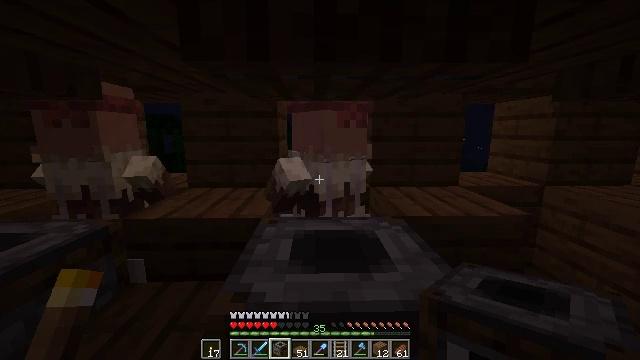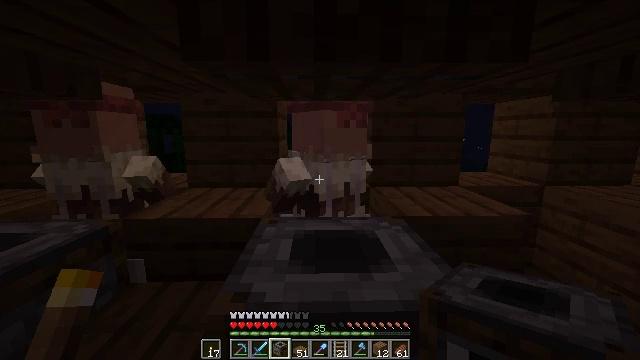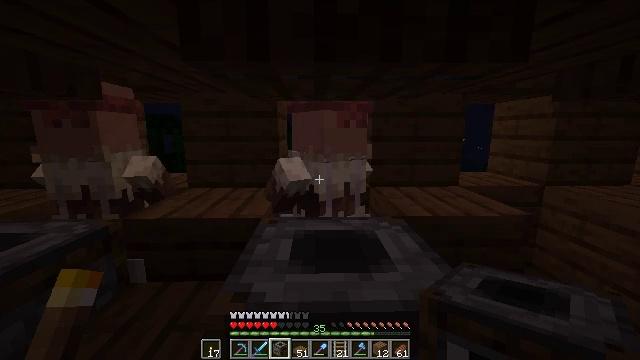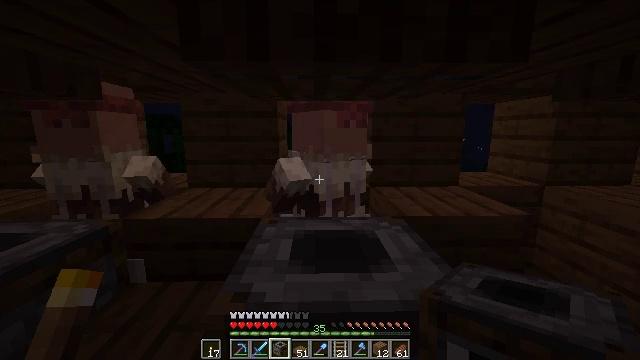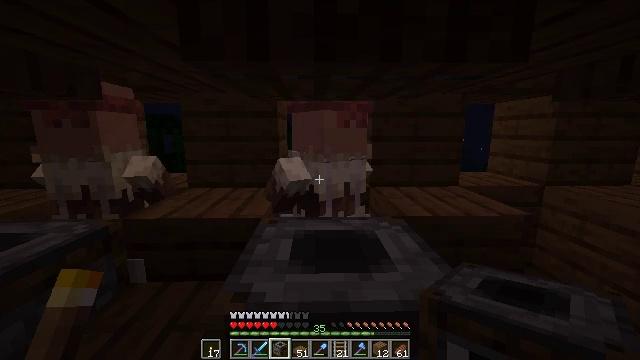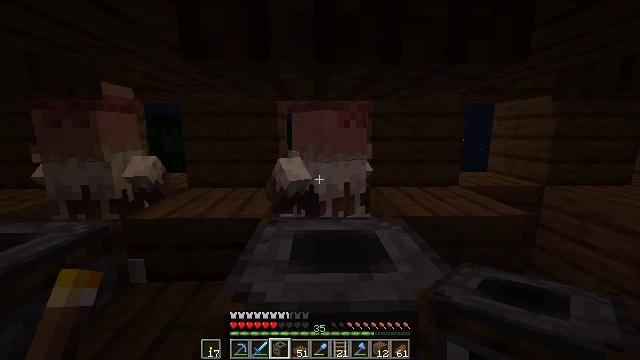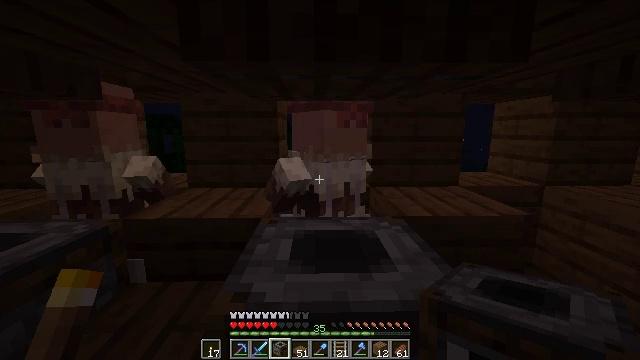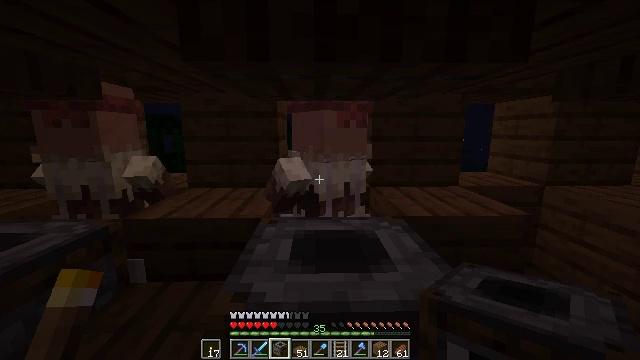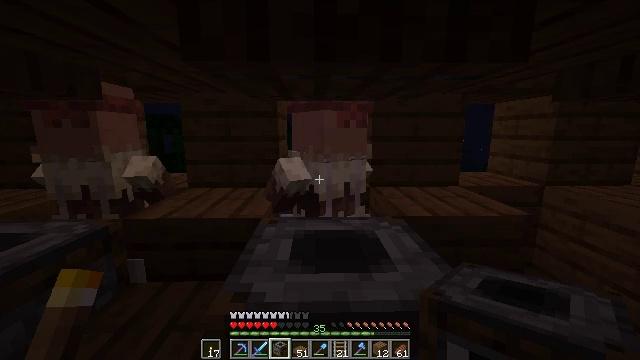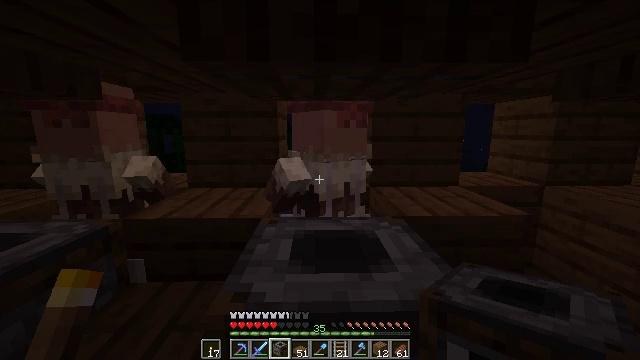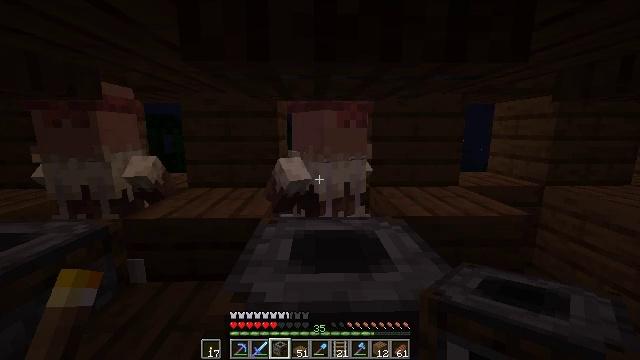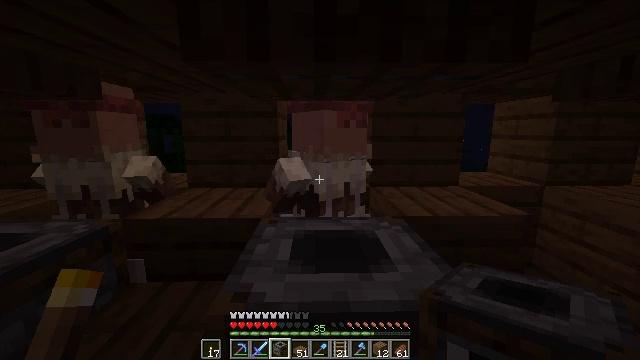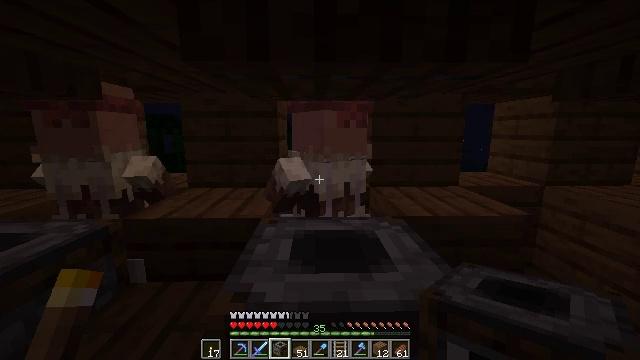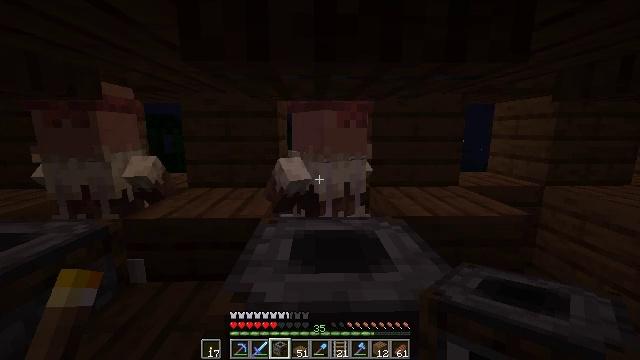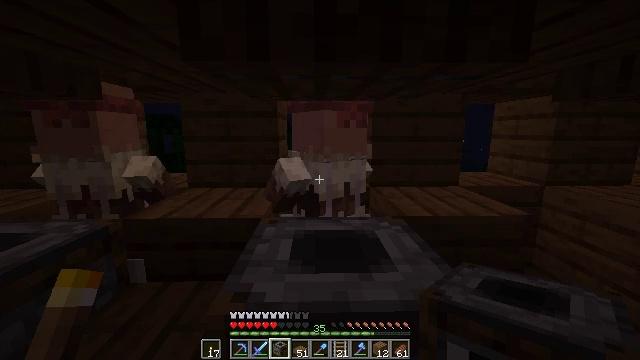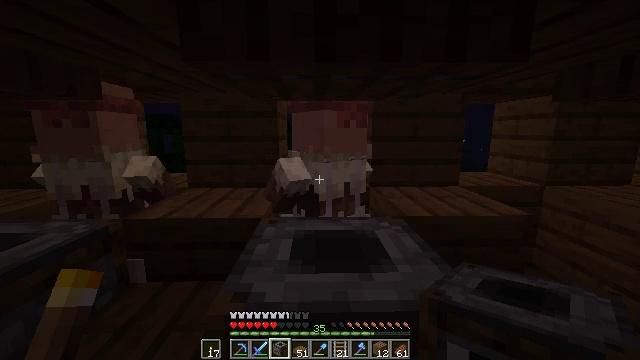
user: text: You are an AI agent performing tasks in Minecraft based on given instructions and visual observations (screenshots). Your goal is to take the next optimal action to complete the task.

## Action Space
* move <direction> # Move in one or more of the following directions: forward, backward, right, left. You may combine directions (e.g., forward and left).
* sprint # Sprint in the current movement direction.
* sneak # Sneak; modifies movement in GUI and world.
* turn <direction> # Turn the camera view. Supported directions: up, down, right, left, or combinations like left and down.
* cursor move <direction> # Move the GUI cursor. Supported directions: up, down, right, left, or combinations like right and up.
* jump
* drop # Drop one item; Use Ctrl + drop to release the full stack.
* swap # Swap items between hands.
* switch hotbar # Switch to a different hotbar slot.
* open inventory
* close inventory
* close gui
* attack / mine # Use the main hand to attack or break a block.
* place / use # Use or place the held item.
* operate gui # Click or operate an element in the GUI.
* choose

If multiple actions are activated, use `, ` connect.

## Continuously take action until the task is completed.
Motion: motion action
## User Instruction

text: Retrieve the smoker into your inventory.
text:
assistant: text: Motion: no_op
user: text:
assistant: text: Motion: no_op
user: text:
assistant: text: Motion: no_op
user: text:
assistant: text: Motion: no_op
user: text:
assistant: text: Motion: no_op
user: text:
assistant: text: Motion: no_op
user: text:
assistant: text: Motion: no_op
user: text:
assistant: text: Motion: no_op
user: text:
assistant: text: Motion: no_op
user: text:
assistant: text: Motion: no_op
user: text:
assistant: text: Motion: no_op
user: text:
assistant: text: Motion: no_op
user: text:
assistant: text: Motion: no_op
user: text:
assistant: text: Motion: no_op
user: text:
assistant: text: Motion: no_op
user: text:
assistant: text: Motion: no_op
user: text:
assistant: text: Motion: no_op
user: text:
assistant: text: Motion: no_op
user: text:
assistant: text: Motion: no_op
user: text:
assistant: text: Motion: no_op
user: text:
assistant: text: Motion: no_op
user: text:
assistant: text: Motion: no_op
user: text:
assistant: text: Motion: no_op
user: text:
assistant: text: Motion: no_op
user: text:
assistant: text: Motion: no_op
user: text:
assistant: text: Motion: no_op
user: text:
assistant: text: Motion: no_op
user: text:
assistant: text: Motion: no_op
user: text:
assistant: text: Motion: no_op
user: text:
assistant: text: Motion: no_op